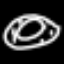
Label: donut